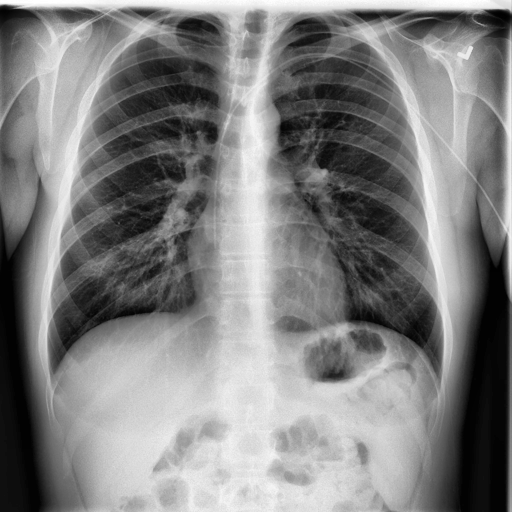
Finding: NORMAL